Question: I am developing a wrapper application for a site. Basically, it opens mobile version of a site in UIWebView. Some links on the site point to PDFs.
When the same site is opened in Safari and a link to PDF is tapped a nice black stripe with "Open in iBooks" is shown over the PDF. Like on the picture below:

How could I implement the same looking stripe in my app?
EDIT:
I am asking about how to create a black button on translucent background.
I am interested in reproducing the whole workflow:
- - -
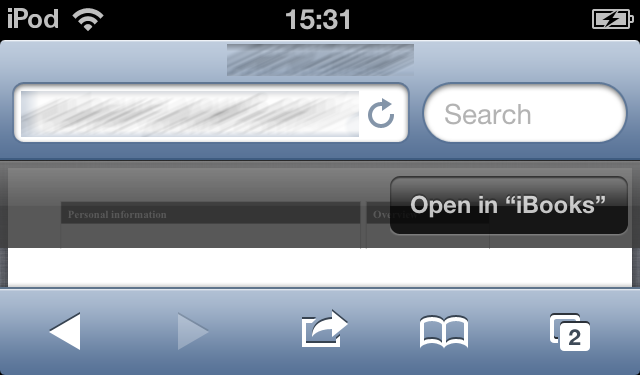
Answer: To check if iBooks is installed you can call:
'''
BOOL iBooksInstalled = [[UIApplication sharedApplication] canOpenURL:[NSURL URLWithString:@"ibooks://"]];
'''
You can present a list of of applications (why limit to iBooks only? ;) ) using:
'''
//use the UIDocInteractionController API to get list of devices that support the file type
NSURL *pdfURL = // your pdf link.
UIDocumentInteractionController *docController = [UIDocumentInteractionController interactionControllerWithURL:pdfURL];
//present a drop down list of the apps that support the file type, click an item in the list will open that app while passing in the file.
[docController presentOpenInMenuFromRect:CGRectZero inView:self.view animated:YES];
'''
Note that this doesn't work on the iOS Simulator unless you made an app that reads PDFs!
If you really want to only give the option to let the PDF to be opened in iBooks, you might want to try appending the file's URL to the @"ibooks://" scheme or the one of the other two schemes that iBooks provide (which work for books in the iBook Store but I'm not sure if it also works for other URLs) which are @"itms-books://" and @"itms-bookss://". You can then do something like:
'''
NSURL *iBooksURLScheme = [NSURL URLWithString:@"ibooks://"];
NSString *fileURLString = // your file URL as *string*
NSURL *finalURL = [iBooksURLScheme URLByAppendingPathComponent:fileURLString];
[[UIApplication sharedApplication] openURL:finalURL];
'''